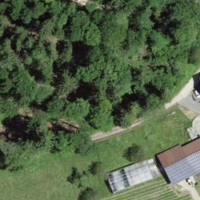
EUNIS habitat code: 44
Species observed at this site:
Juglans regia